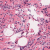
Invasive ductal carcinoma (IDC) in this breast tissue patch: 1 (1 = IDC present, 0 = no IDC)